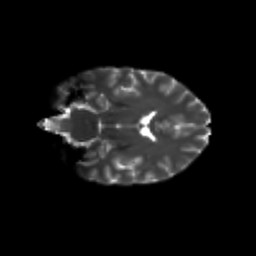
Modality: T2w
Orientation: coronal
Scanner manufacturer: siemens
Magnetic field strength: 3 T
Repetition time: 9.2 s
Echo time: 0.084 s